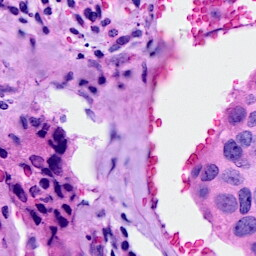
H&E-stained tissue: Breast